Aerial crown-view tile of a tropical tree (Barro Colorado Island, Panama), acquired 20250512:
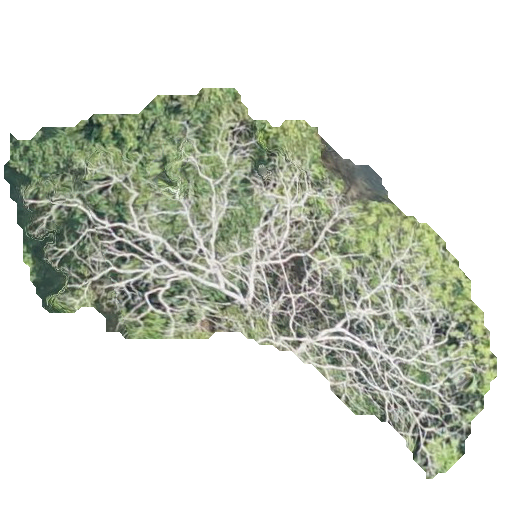
Species: Dipteryx oleifera
GBIF accepted scientific name: Dipteryx oleifera
Crown area: 148.417 m²